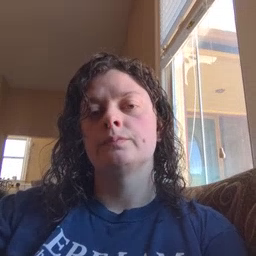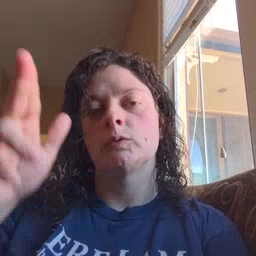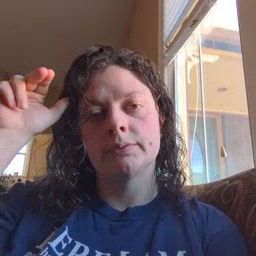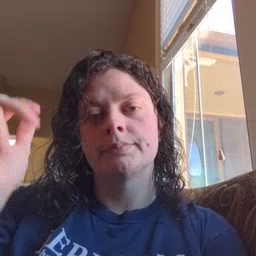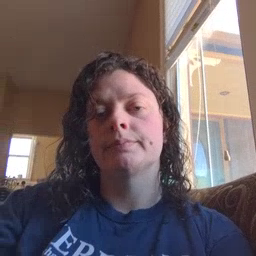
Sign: horse